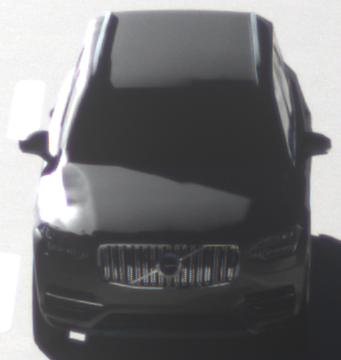
Make: Volvo
Model: XC90 B5
Detailed model: XC90 (L)
Model produced from: 2019/08
Model produced until: 2020/04
Doors: 5
Color: gray
Road condition: dry road
Daytime: morning or afternoon
Contrast: high contrast